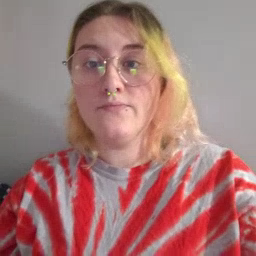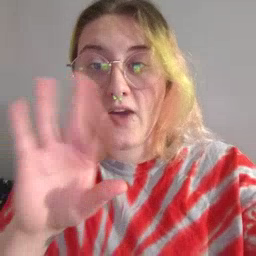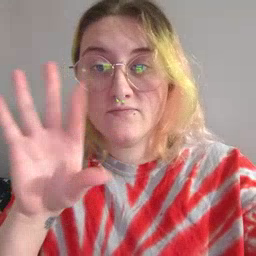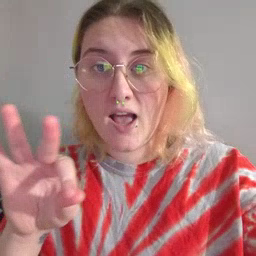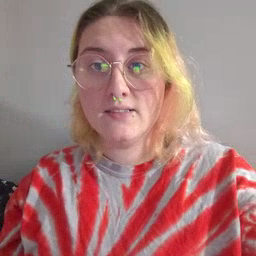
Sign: frenchfries